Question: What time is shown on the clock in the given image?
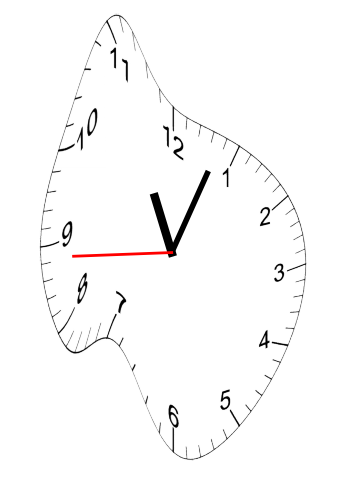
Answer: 11:03:44